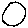
Label: circle